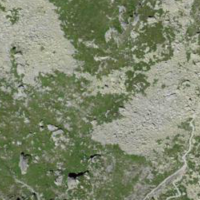
EUNIS habitat code: 31
Species observed at this site:
Vaccinium uliginosum